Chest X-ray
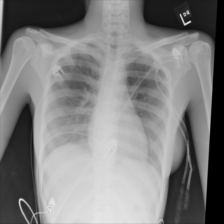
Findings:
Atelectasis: negative
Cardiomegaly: negative
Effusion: negative
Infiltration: negative
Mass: negative
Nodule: negative
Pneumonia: negative
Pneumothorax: negative
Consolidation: negative
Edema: negative
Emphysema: negative
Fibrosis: negative
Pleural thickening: negative
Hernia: negative